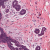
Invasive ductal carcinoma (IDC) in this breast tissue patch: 0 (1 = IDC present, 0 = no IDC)